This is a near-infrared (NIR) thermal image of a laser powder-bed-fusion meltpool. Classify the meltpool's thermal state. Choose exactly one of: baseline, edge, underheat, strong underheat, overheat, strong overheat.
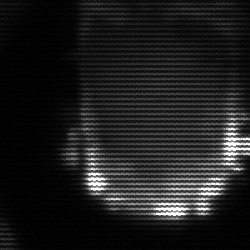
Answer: baseline